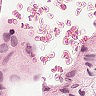
Metastatic tissue present: no